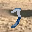
Label: 3